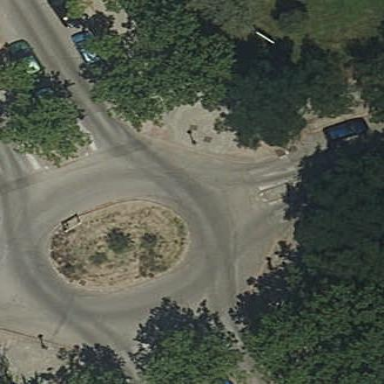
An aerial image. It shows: Roundabout on residential road.